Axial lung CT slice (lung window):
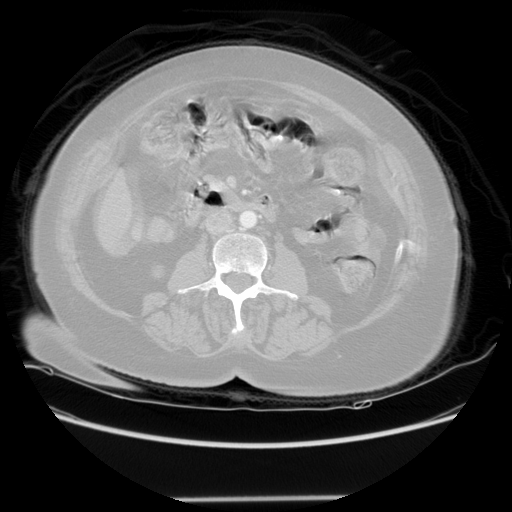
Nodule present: no